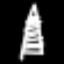
Label: The Eiffel Tower